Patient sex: M
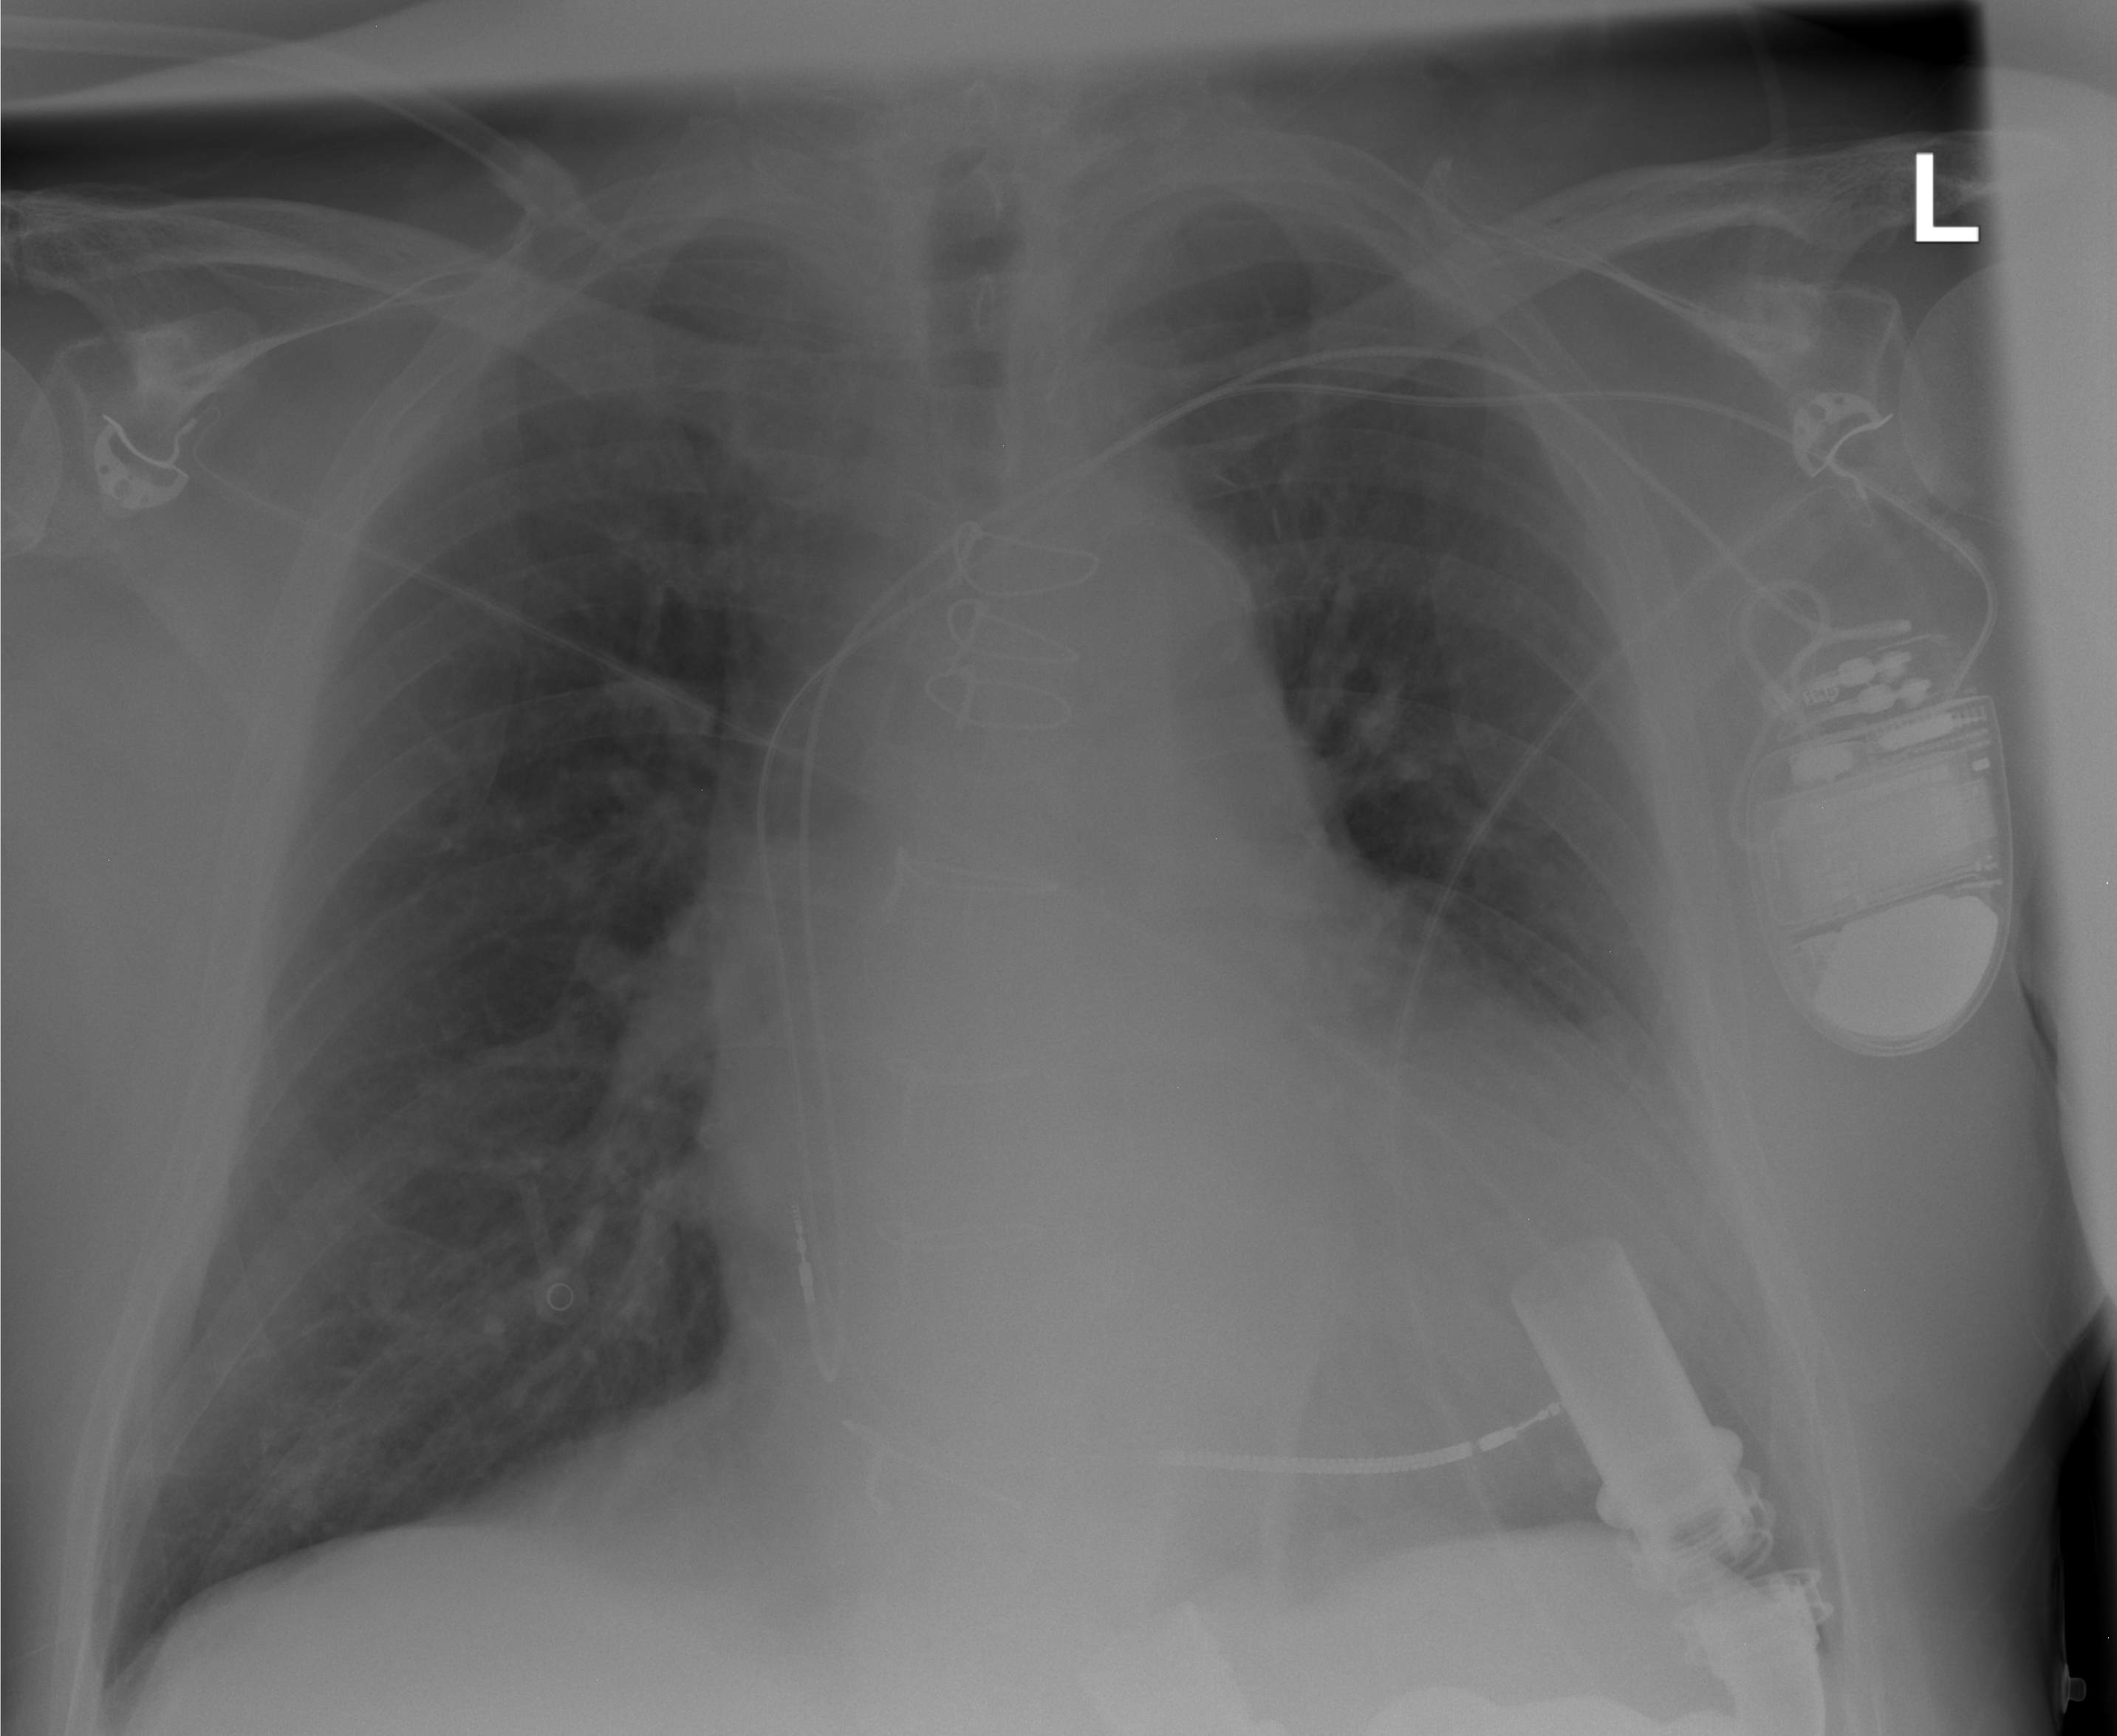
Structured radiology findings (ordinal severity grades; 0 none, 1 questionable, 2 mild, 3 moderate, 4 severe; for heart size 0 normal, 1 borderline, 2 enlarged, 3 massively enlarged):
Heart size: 2
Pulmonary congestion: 2
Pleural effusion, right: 0
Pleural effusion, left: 2
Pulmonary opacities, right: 2
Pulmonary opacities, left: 0
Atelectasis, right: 2
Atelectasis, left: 2